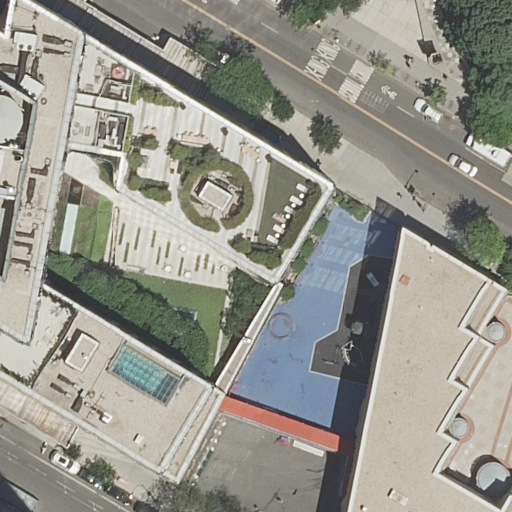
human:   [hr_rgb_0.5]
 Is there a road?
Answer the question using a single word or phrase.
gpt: yes

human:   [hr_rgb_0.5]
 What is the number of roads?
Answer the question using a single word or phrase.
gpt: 5

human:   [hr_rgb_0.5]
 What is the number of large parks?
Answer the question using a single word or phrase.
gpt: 0

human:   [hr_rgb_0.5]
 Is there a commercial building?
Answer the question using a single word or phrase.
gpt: no

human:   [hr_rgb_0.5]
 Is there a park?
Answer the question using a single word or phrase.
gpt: yes

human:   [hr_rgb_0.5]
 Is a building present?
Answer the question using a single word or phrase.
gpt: yes

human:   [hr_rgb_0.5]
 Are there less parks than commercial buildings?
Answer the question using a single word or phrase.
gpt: no

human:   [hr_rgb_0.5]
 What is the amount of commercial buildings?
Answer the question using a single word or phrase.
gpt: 0

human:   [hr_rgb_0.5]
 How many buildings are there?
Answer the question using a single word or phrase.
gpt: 2

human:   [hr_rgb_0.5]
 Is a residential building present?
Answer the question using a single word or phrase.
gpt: yes

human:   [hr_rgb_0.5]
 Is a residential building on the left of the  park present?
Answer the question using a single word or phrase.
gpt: yes

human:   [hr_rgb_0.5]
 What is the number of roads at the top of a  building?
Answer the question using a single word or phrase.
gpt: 4

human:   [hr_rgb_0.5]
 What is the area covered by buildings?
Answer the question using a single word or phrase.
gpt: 2230m2

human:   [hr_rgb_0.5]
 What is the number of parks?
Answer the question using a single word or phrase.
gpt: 1

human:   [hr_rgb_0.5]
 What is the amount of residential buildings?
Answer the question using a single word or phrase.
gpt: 2

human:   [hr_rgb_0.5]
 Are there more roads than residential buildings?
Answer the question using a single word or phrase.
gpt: yes

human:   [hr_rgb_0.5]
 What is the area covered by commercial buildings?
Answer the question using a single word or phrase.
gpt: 0m2

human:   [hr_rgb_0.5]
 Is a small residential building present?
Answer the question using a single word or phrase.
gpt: no

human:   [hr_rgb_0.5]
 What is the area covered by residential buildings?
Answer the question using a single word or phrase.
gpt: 2230m2

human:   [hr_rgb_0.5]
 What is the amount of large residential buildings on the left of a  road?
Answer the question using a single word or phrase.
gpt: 1

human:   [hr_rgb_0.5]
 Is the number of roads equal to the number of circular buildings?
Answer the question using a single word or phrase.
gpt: no

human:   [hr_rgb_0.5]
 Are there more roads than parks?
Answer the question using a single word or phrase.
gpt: yes

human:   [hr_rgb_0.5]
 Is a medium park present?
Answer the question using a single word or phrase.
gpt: yes

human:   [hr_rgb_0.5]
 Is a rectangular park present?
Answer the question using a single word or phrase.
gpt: yes

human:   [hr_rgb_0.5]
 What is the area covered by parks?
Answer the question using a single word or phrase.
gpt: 215m2

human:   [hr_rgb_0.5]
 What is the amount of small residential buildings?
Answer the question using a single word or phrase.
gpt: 0

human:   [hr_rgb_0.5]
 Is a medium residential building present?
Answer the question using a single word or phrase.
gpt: no

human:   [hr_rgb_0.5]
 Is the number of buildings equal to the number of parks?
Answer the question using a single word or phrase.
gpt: no

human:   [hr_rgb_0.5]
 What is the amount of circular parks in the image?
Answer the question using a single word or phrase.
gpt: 0

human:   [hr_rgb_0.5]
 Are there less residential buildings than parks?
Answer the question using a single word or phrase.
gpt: no

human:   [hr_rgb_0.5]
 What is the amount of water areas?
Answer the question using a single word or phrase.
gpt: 0

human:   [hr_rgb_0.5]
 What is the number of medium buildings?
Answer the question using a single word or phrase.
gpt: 0

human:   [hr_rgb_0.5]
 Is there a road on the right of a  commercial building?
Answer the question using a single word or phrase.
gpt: no

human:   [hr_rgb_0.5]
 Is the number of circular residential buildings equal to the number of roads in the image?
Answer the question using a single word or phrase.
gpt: no

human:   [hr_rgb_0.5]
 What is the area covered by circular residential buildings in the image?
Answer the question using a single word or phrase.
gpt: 0m2

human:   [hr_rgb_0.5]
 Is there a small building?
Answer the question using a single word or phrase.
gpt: no

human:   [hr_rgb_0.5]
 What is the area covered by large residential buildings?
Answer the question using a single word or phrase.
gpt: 2230m2

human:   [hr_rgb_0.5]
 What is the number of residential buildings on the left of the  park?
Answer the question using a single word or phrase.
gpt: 1

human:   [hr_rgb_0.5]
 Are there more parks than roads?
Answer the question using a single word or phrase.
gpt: no

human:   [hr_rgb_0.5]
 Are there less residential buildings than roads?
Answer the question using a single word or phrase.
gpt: yes

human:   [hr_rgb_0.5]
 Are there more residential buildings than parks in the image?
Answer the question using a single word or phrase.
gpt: yes

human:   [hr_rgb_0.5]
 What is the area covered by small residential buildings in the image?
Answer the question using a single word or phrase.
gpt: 0m2

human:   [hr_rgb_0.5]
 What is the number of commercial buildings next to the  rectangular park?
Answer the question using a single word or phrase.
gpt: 0

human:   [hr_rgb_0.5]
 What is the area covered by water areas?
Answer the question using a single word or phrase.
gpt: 0m2

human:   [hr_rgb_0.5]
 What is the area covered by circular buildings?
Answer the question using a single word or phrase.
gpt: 0m2

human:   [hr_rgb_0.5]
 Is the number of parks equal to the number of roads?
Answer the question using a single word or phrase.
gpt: no

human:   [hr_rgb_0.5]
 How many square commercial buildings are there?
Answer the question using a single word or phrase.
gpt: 0

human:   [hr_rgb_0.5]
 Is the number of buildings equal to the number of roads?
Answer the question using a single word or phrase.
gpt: no

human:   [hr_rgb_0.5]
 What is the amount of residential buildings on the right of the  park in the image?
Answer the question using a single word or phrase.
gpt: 0

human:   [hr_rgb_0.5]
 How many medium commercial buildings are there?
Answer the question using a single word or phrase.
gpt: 0

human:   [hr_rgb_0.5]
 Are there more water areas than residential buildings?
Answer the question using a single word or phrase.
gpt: no

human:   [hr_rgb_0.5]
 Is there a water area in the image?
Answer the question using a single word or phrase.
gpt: no

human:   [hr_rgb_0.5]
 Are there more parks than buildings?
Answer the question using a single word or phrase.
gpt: no

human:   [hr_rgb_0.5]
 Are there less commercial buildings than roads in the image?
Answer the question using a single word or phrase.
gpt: yes

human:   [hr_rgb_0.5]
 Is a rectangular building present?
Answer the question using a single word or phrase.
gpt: yes

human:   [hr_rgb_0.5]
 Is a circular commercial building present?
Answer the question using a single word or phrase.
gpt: no

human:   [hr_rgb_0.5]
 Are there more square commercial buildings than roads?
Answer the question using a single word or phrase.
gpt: no

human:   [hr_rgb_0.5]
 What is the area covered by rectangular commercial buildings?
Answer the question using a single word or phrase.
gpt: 0m2

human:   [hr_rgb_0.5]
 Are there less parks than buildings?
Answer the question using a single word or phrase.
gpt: yes

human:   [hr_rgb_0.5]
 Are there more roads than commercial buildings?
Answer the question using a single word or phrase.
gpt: yes

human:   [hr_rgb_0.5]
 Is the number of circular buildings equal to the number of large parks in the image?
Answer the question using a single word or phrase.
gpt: yes

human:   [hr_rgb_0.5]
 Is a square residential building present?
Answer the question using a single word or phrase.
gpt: no

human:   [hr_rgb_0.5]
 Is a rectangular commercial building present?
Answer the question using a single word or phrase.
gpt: no

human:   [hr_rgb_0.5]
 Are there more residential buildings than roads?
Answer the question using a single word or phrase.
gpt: no